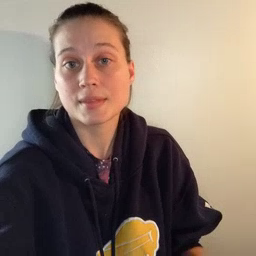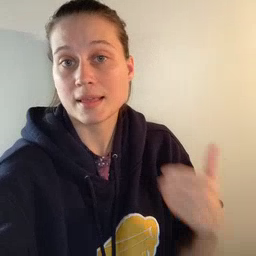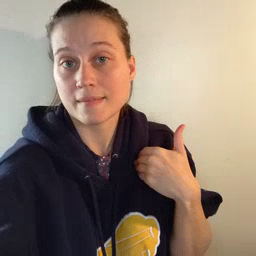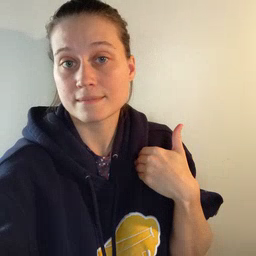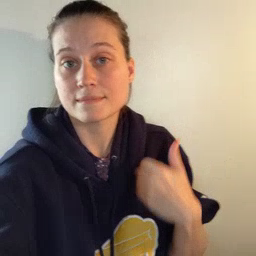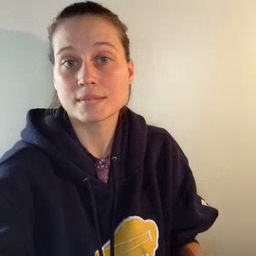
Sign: have